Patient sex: F
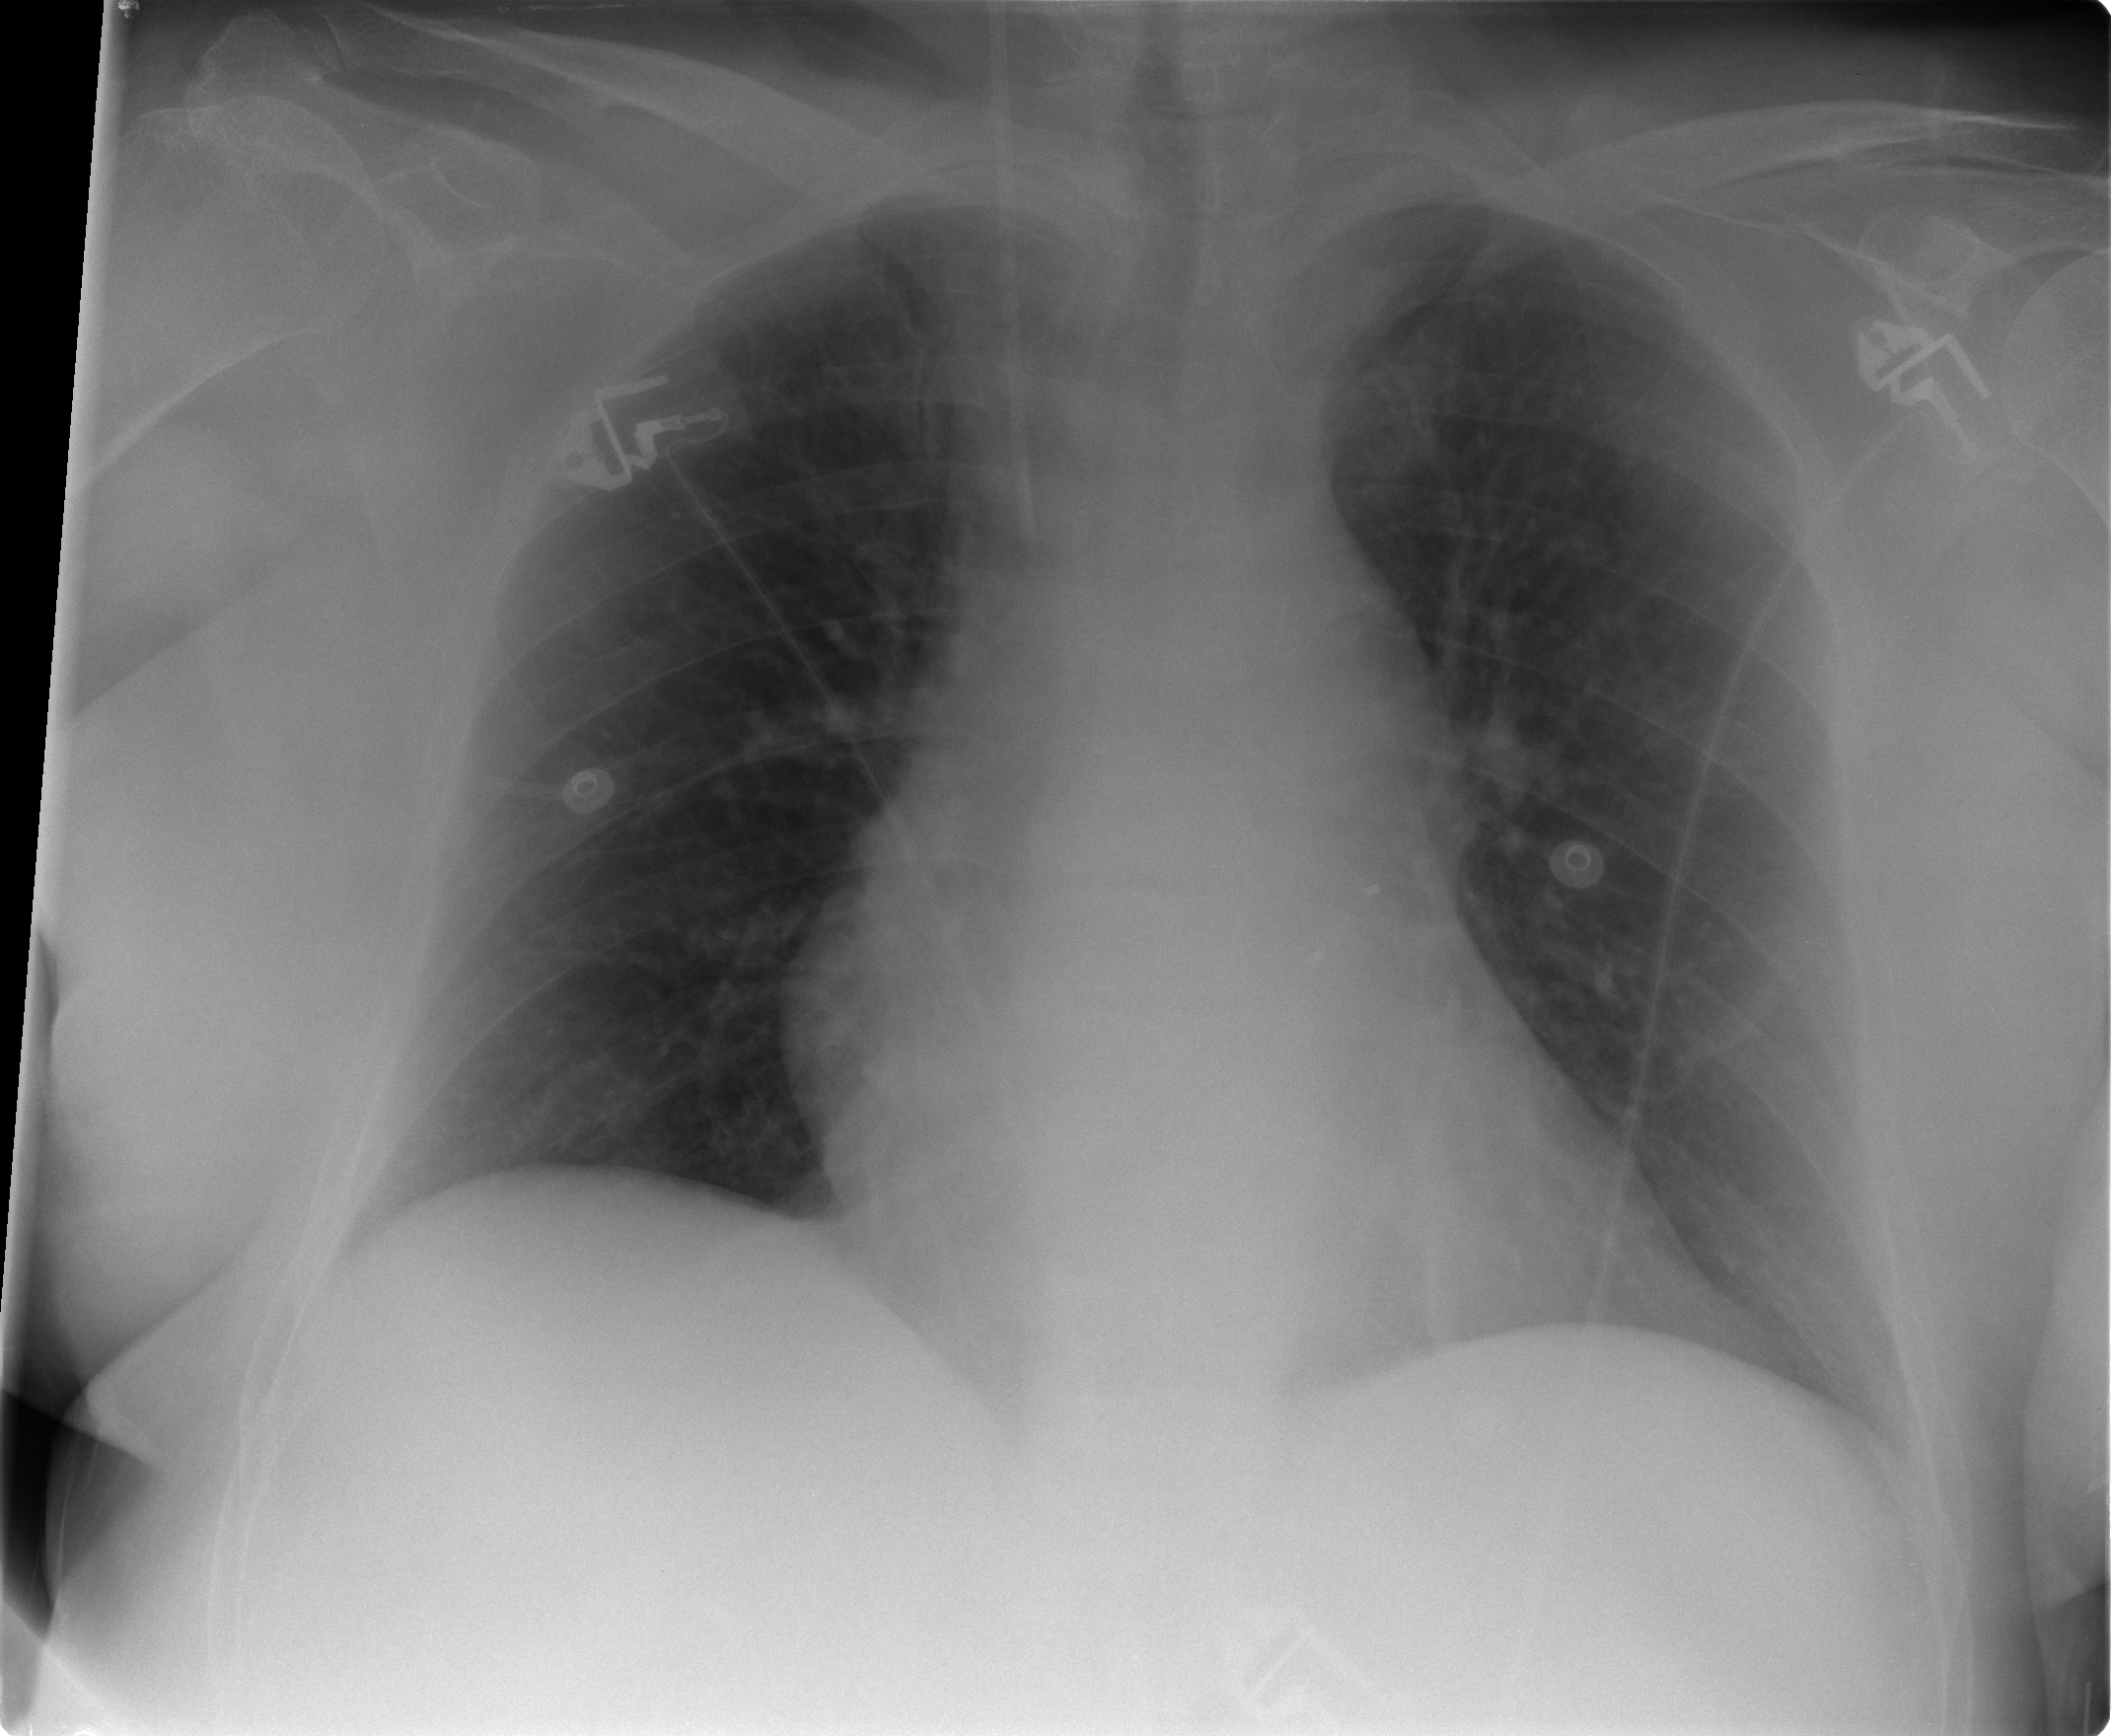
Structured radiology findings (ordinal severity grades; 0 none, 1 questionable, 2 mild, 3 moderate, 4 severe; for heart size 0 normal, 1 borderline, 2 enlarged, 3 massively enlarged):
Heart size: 2
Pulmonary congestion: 1
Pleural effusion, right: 0
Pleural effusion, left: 0
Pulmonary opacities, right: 0
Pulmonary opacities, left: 0
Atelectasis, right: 0
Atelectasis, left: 0